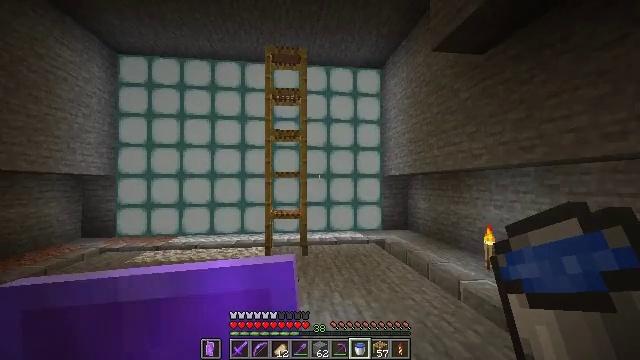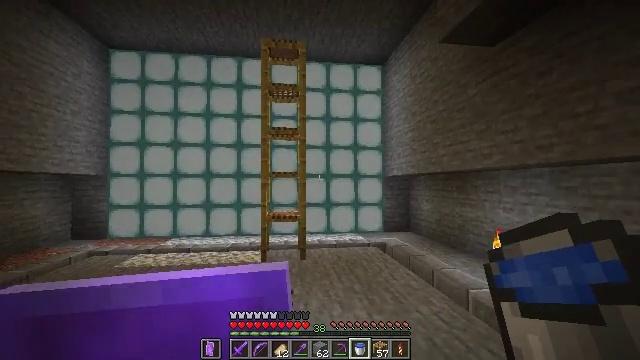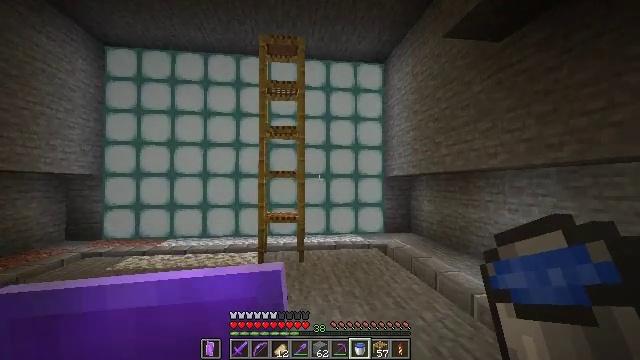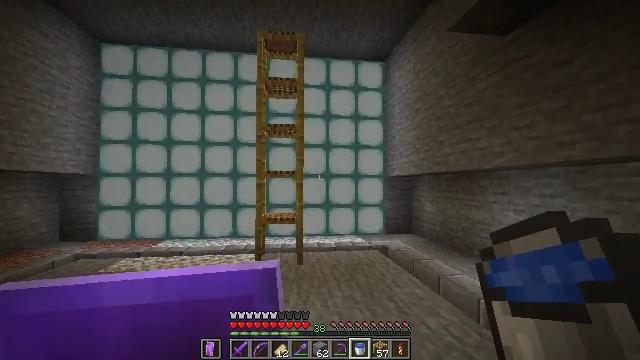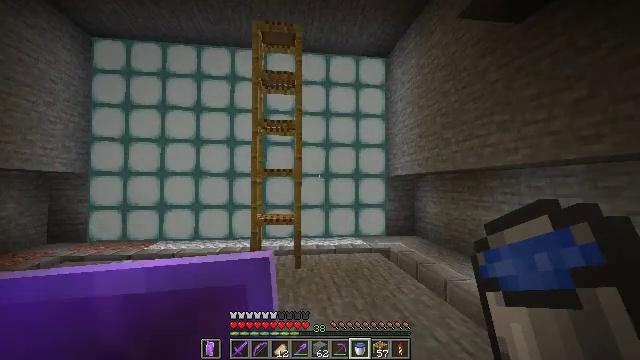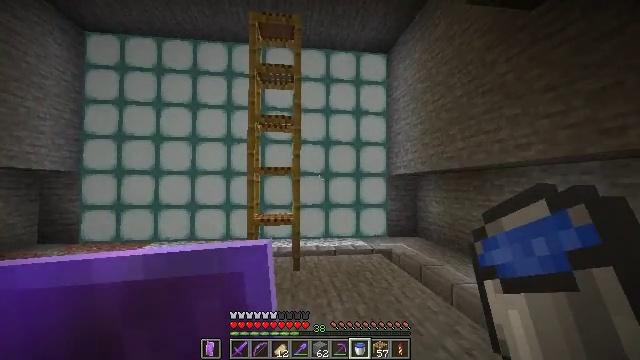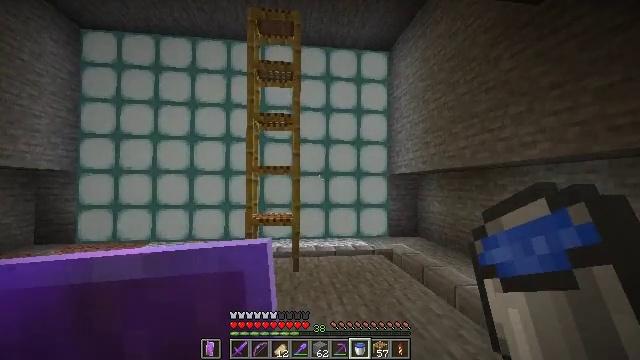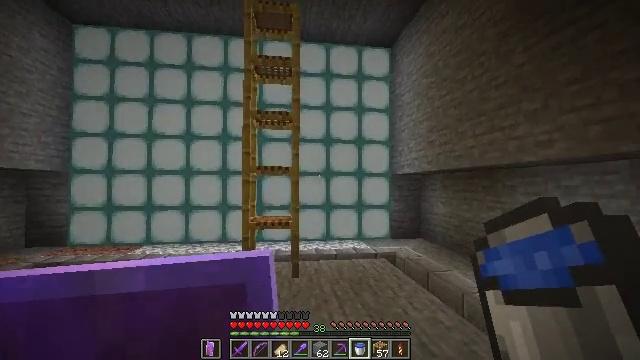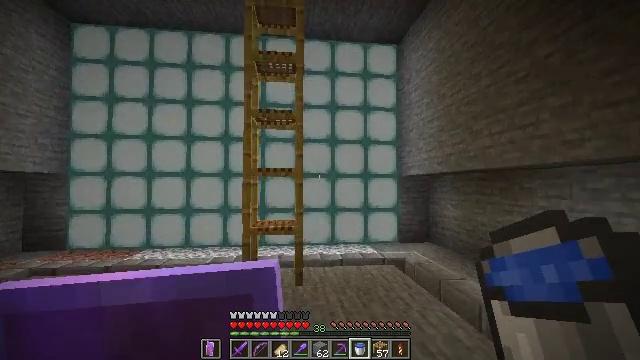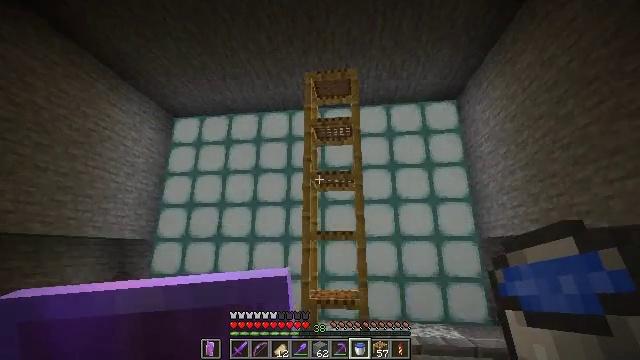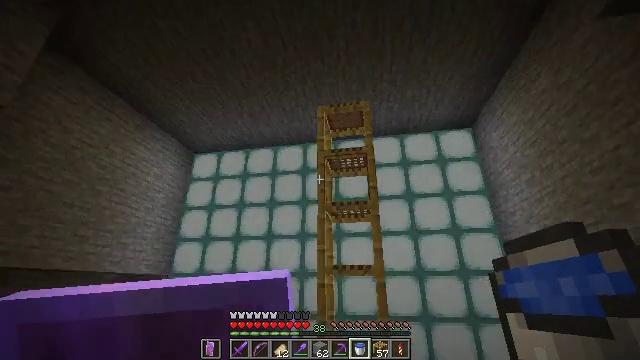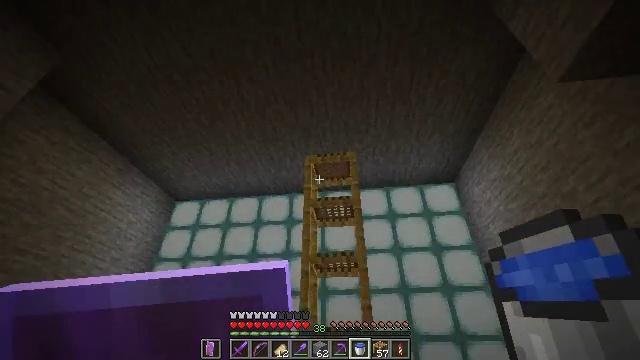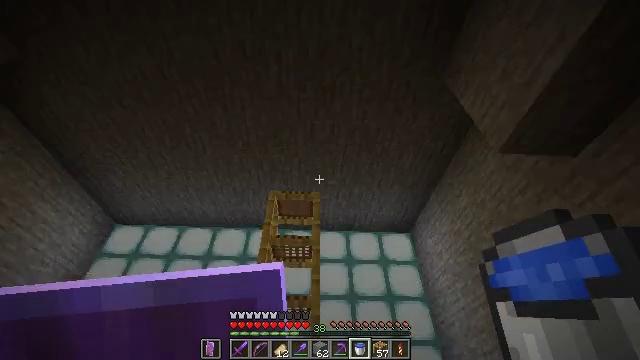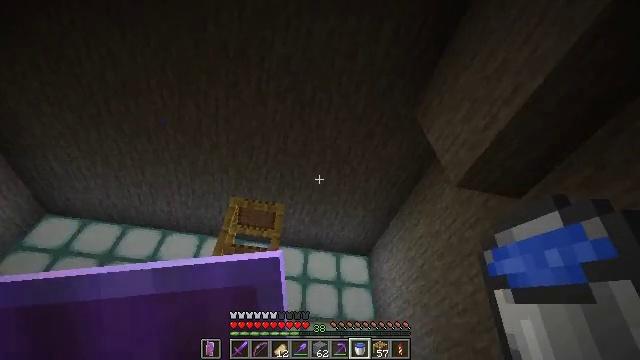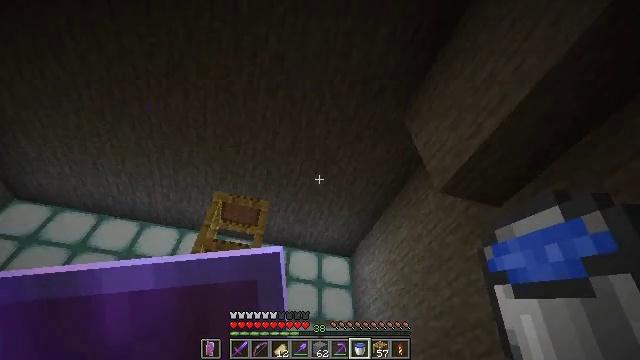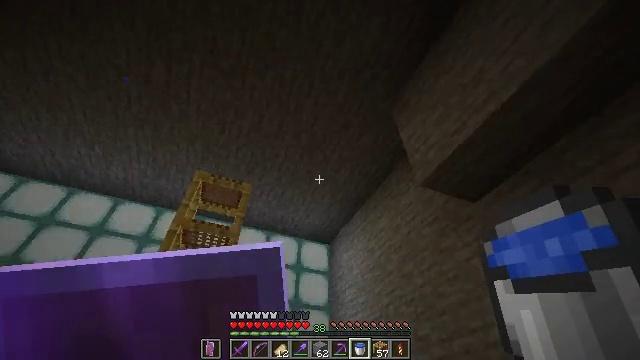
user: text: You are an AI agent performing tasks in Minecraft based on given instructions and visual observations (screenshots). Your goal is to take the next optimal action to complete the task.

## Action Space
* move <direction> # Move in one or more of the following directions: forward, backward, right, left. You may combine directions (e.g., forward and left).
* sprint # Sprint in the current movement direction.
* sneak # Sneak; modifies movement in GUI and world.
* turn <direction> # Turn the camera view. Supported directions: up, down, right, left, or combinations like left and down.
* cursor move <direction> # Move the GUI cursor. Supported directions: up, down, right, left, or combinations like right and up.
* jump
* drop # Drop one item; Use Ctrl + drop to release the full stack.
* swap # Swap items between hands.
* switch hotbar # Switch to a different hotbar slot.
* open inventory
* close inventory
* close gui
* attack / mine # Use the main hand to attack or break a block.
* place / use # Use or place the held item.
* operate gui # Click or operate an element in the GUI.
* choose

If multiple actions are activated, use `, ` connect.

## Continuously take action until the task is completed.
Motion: motion action
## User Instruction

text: Harvest stone stairs from a structure.
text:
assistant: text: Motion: move forward
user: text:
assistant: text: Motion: move forward
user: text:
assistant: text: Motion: move forward
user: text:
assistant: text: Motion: move forward
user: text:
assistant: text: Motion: move forward
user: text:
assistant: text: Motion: move forward
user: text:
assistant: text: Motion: move forward
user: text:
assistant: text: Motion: move forward
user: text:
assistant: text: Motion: move forward, turn left and up
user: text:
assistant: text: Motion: turn left and up
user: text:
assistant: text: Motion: turn right and up
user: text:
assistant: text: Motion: turn right and up
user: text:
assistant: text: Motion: turn right and up
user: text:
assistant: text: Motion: turn right
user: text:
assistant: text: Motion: turn right and down
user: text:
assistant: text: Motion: turn right and down
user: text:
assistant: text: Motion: turn right and down
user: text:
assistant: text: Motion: no_op
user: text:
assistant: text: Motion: no_op
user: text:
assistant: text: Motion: no_op
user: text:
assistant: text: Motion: no_op
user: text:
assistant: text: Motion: no_op
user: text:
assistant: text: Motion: no_op
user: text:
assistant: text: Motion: turn right
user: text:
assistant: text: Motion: turn right and up
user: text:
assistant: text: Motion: turn right
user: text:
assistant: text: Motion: no_op
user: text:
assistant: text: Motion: no_op
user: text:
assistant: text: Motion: no_op
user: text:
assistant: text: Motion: no_op